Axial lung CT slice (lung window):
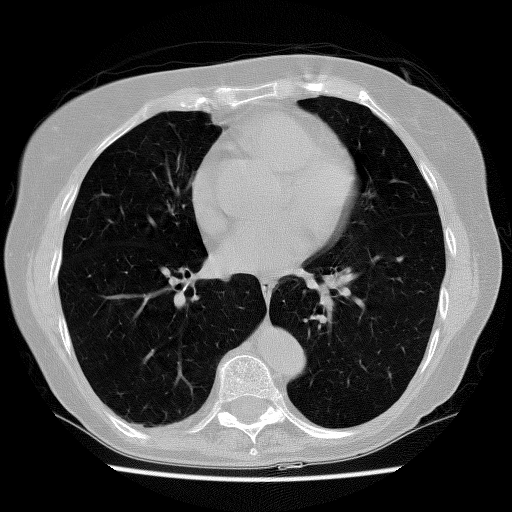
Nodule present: no